【题型】解答题　【知识点】解析几何　【难度】easy
已知点$P$与点$F(0,1)$的距离比它到直线$y+3=0$的距离小2.

(1) 求点$P$的轨迹$C$的方程；

(2) 若轨迹$C$上有两点$A$、$B$在第一象限，且$|AF|-|BF|=2$，$|AB|=3$，求证：直线$AB$的斜率是$\dfrac{2\sqrt{5}}{5}$.
【解答】
【答案】(1) $x^2=4y$；

(2) 证明见详解.

\vspace{0.5em}

【分析】(1) 依题意得点$P$与点$F(0,1)$的距离与它到直线$y+1=0$的距离相等，则$P$的轨迹$C$是抛物线，从而求解方程；

(2) 设$A,B$在准线上的投影分别为$A_1,B_1$，并连接$AA_1$，$BB_1$，过点$B$作$BM \perp BB_1$交于点$M$，从而直线$AB$的斜率是$k=\dfrac{|AM|}{|BM|}$，结合勾股定理即可求解.

\vspace{0.5em}

【解析】(1) 因为点$P$与点$F(0,1)$的距离比它到直线$y+3=0$的距离小2，

则点$P$与点$F(0,1)$的距离与它到直线$y+1=0$的距离相等，

所以点$P$的轨迹$C$是以$F(0,1)$为焦点以直线$y+1=0$为准线的抛物线，

故轨迹$C$的方程为$x^2=4y$；

(2) 设$A,B$在准线上的投影分别为$A_1,B_1$，并连接$AA_1$，$BB_1$，

过点$B$作$BM \perp BB_1$交于点$M$，

因为$|AF|=|AA_1|$，$|BF|=|BB_1|$，

又$|AF|-|BF|=2$，则$|AA_1|-|BB_1|=|AM|=2$，

又$|AB|=3$，所以$|BM|=\sqrt{|AB|^2-|AM|^2}=\sqrt{9-4}=\sqrt{5}$；

故直线$AB$的斜率是$k=\dfrac{|AM|}{|BM|}=\dfrac{2}{\sqrt{5}}=\dfrac{2\sqrt{5}}{5}$.

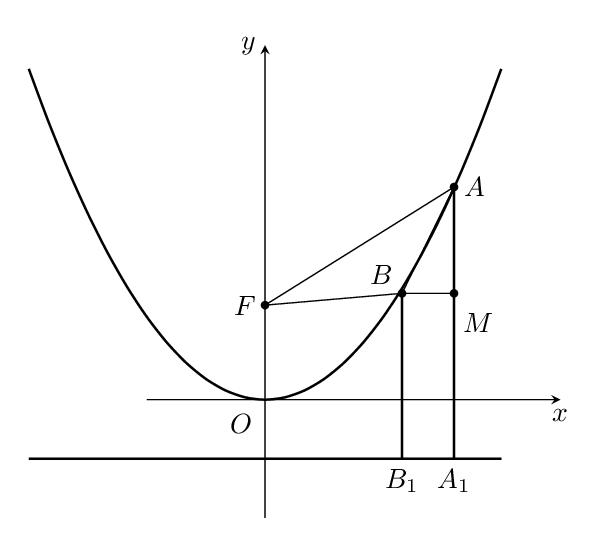